Interaction volume radius: 5 \u00c5
Interaction volume height: 20 \u00c5
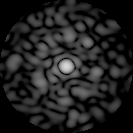
Disorder parameter: 0.7696